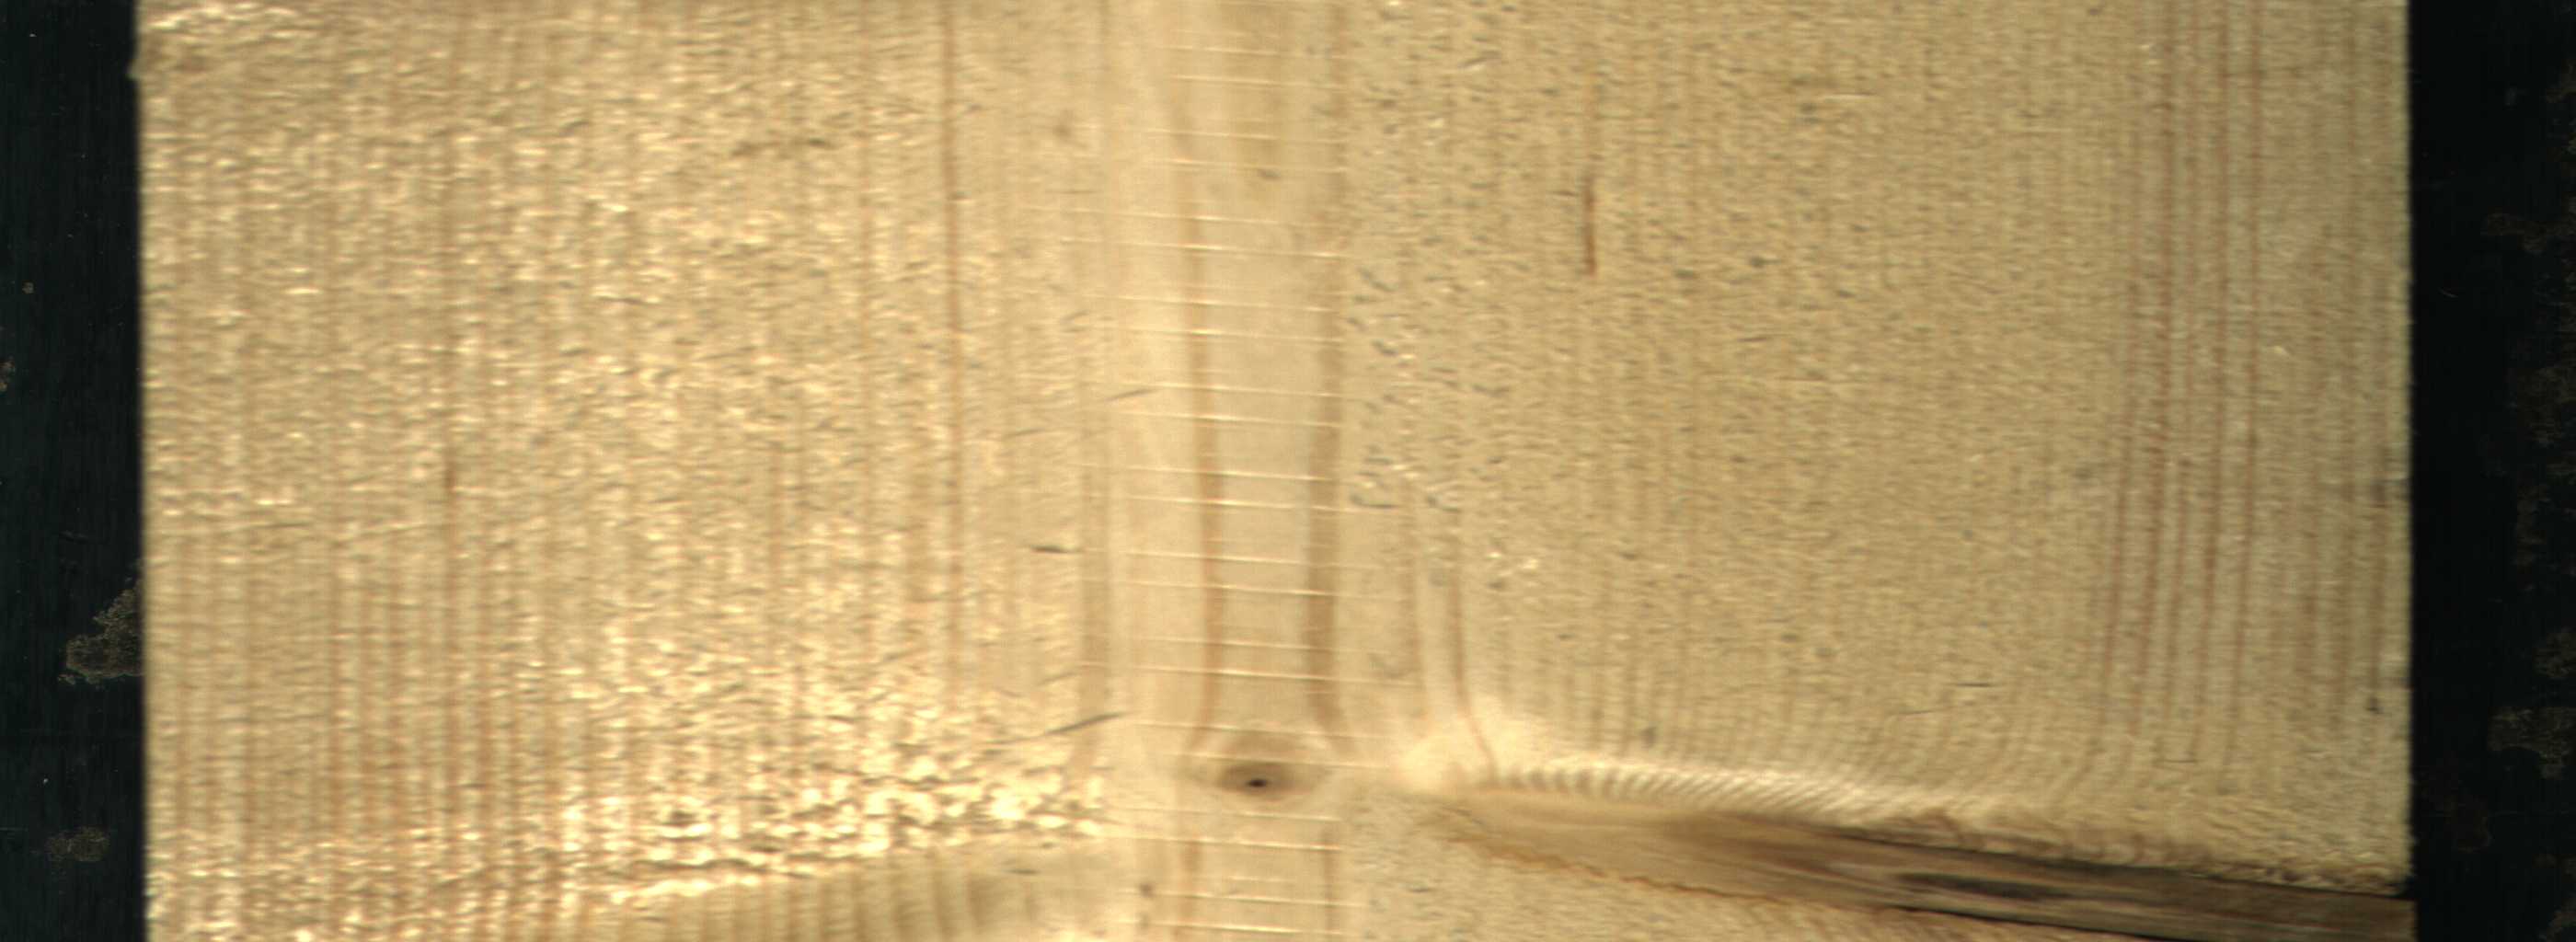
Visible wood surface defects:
Dead_Knot
Live_Knot